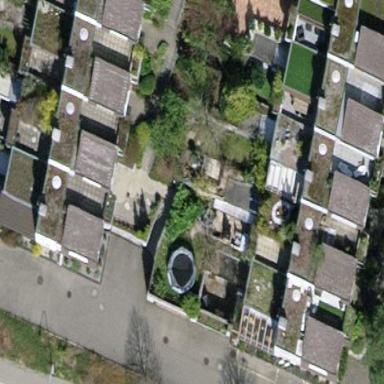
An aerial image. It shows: Residential building.